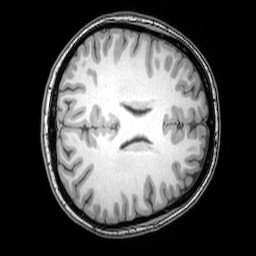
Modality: T1w
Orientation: axial
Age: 21
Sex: female
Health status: healthy
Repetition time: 0.081 s
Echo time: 0.037 s